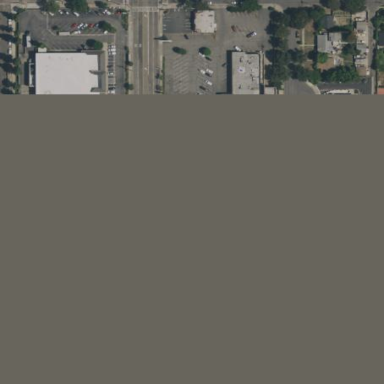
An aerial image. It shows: Retail area.